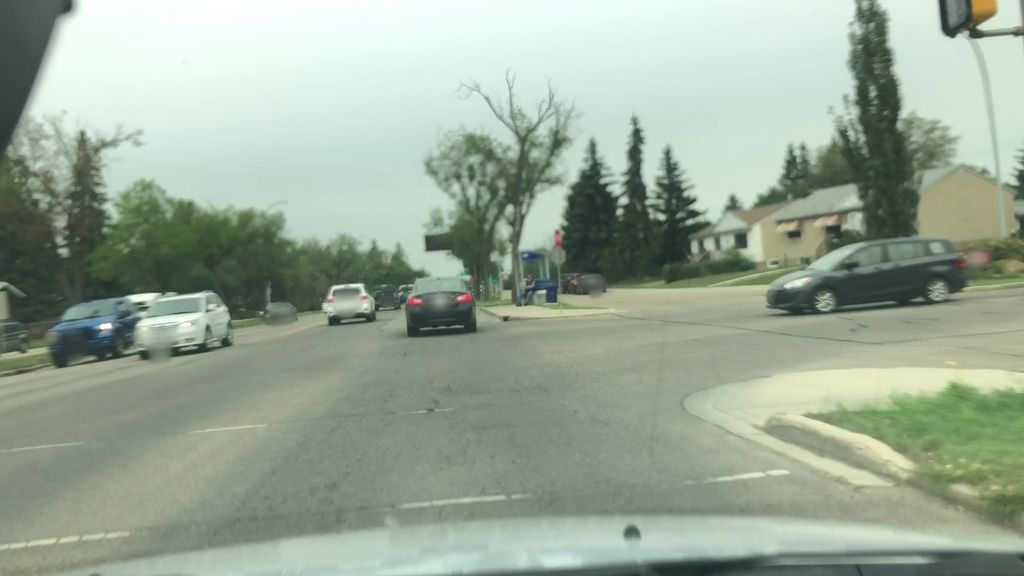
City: edmonton